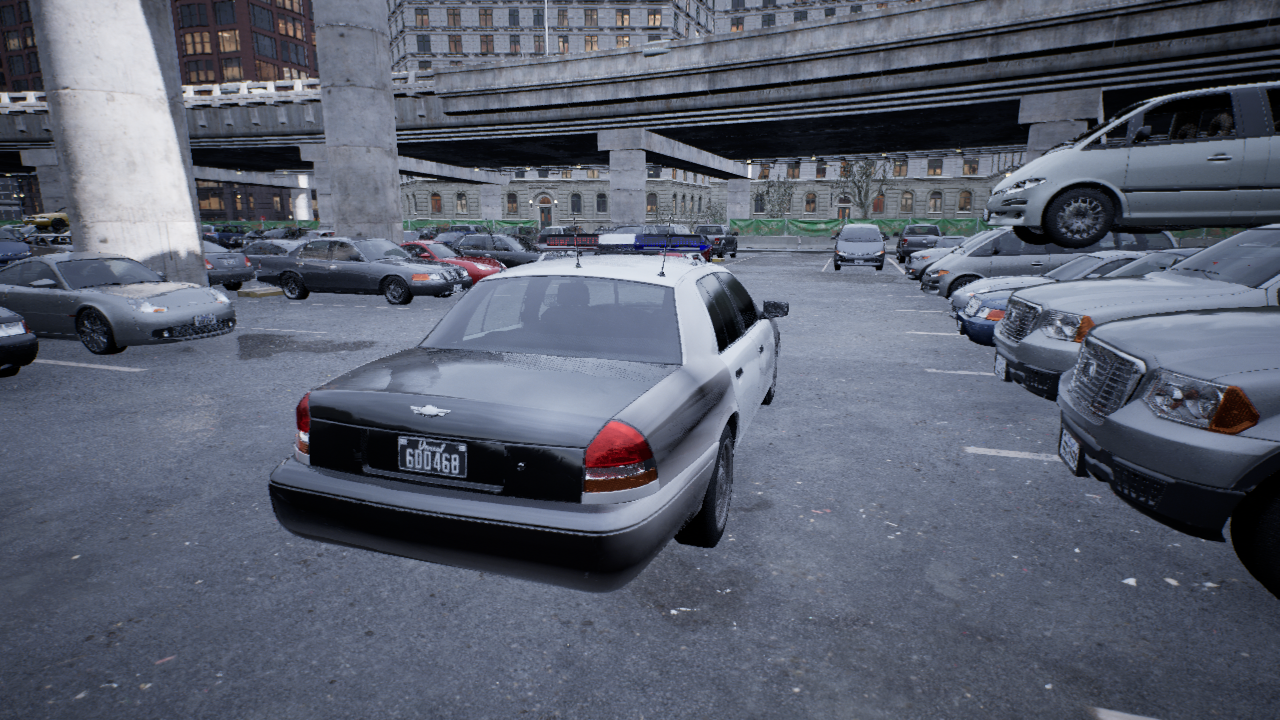
Venue: arterial
Lighting: overcast
Vehicle rig: sedan